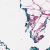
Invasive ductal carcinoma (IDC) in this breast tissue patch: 0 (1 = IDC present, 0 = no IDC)